高二 · 度量几何学
(2011 天津) 如图, 在 $\triangle A B C$ 中, $D$ 是边 $A C$ 上的点, 且 $A B=A D, 2 A B=\sqrt{3} B D, B C=2 B D$,则 $\sin C$ 的值为 ( )

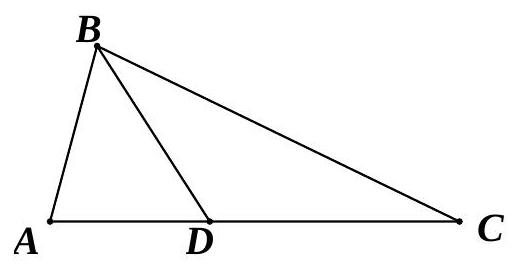
A. $\frac{\sqrt{3}}{3}$
B. $\frac{\sqrt{3}}{6}$
c. $\frac{\sqrt{6}}{3}$
D. $\frac{\sqrt{6}}{6}$
答案: D
解析: 设 $A B=c$, 则 $A D=c, B D=\frac{2 c}{\sqrt{3}}, B C=\frac{4 c}{\sqrt{3}}$, 在 $\triangle A B D$ 中, 由余弦定理得 $\cos A=\frac{c^{2}+c^{2}-\frac{4}{3} c^{2}}{2 c^{2}}=\frac{1}{3}$, 则 $\sin A=\frac{2 \sqrt{2}}{3}$, 在 $\triangle A B C$ 中,

由正弦定理得 $\frac{c}{\sin C}=\frac{B C}{\sin A}=\frac{\frac{4 c}{\sqrt{3}}}{\frac{2 \sqrt{2}}{3}}$, 解得 $\sin C=\frac{\sqrt{6}}{6}$.